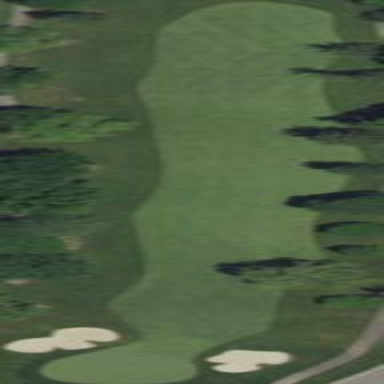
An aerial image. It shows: Golf fairway surrounded by grass.